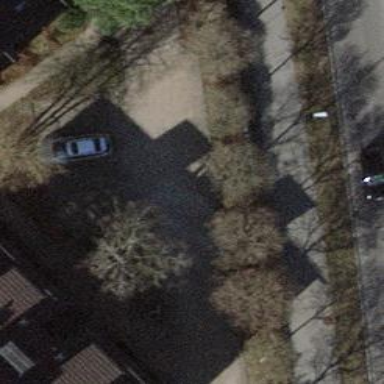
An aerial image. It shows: Parking aisle with paving stones.